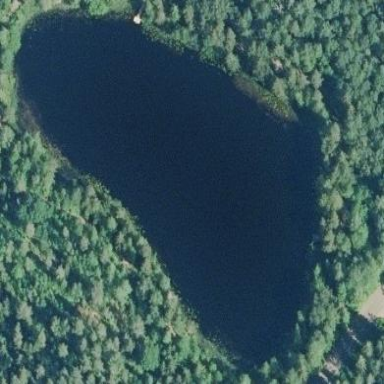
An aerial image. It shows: Pond surrounded by natural water.